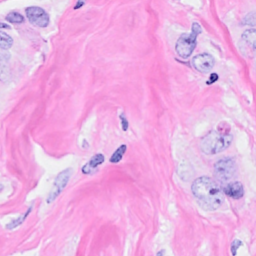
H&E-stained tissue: Breast